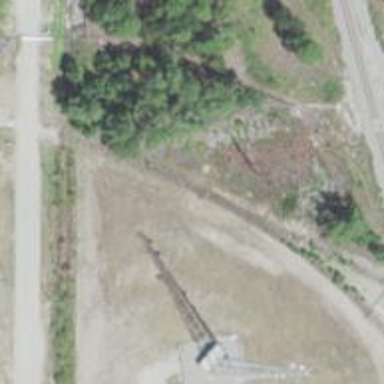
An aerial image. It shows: Disused railway spur line.